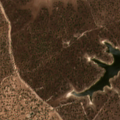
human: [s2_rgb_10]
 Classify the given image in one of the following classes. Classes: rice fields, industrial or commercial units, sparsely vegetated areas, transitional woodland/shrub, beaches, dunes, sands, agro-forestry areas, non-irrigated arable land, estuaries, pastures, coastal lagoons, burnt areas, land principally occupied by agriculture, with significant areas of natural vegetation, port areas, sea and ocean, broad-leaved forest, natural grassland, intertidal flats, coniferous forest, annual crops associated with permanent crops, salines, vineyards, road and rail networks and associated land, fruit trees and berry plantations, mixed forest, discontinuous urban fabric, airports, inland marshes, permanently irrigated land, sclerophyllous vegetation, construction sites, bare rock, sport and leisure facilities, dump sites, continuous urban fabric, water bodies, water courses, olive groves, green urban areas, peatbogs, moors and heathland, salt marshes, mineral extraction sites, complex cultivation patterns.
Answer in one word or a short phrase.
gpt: non-irrigated arable land, agro-forestry areas